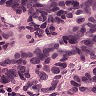
Metastatic tissue present: yes